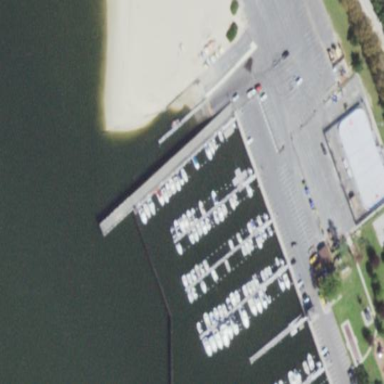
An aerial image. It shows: Man-made pier.